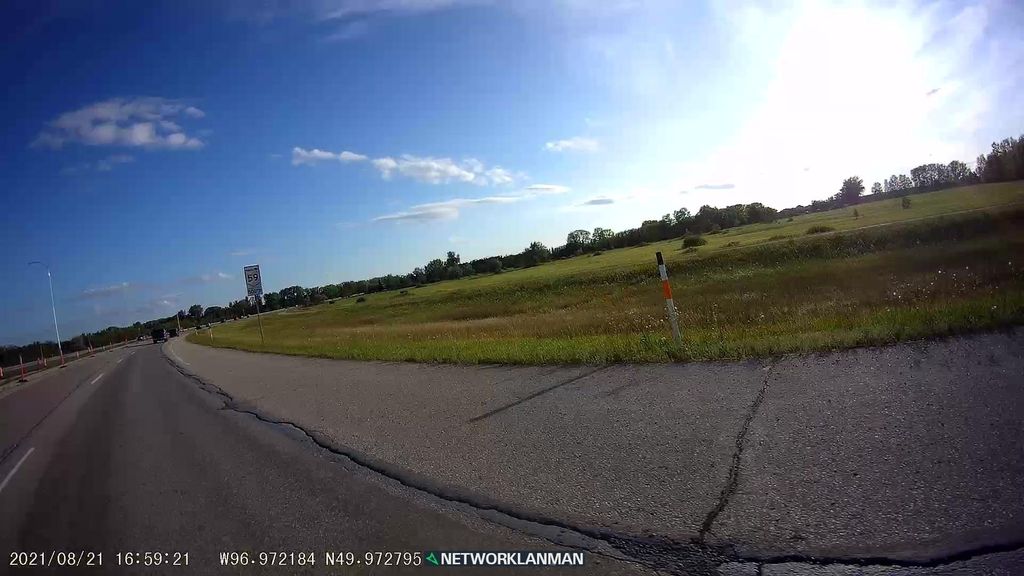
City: winnipeg